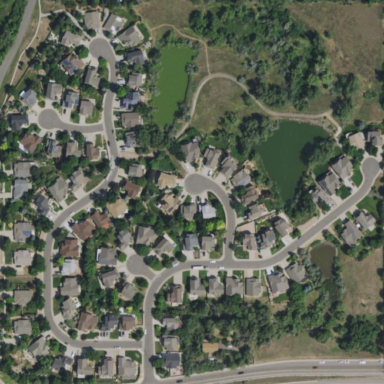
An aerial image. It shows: Single-family residential area.